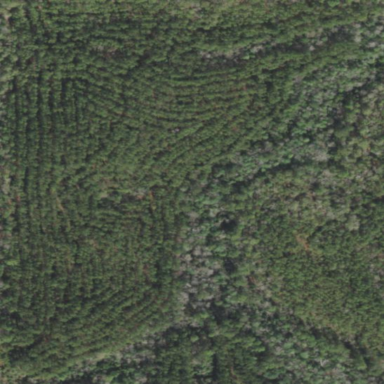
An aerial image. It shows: Forest area predominantly covered with needle-leaved trees.